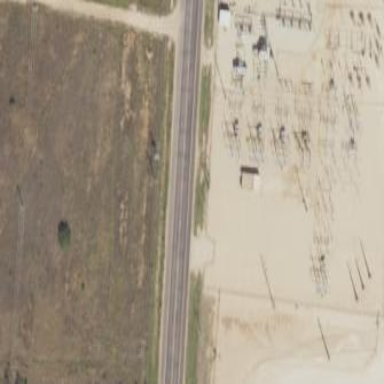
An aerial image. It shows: Fence surrounds transmission level power substation.